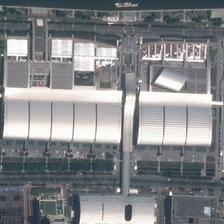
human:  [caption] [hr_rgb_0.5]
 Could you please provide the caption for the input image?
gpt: the box like center is near some trees .

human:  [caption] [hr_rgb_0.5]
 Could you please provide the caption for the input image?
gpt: there are three striped white buildings located alongside the road .

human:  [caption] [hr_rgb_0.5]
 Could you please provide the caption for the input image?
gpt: this white roofed center is seperated as two parts by the road .

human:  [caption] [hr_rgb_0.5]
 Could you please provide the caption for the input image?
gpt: there are three striped white buildings located alongside the road .

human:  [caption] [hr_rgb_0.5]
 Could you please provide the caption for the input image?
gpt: a large center building is near a river and some buildings with some green trees .